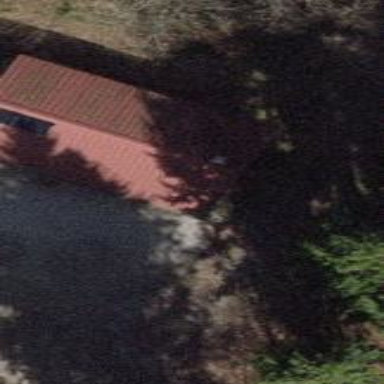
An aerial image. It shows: Shelter building that is shed.